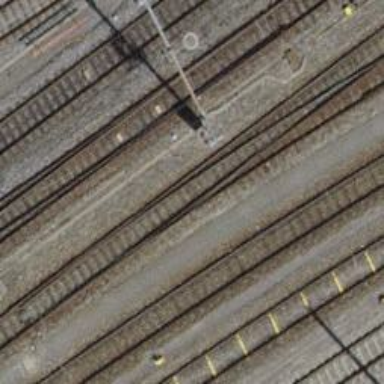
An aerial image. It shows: Railway signal.